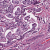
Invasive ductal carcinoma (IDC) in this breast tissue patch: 1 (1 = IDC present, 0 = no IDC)